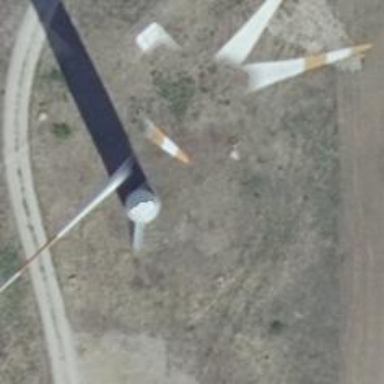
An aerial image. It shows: Wind-powered generator.